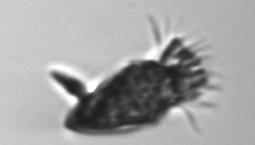
Label: Tontonia_appendiculariformis